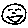
Label: smiley face